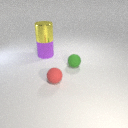
large purple rubber cylinder behind small green rubber sphere